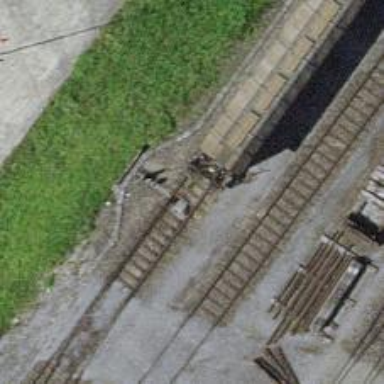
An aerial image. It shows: Railway switch.